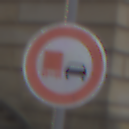
Verkehrszeichen: UeberholverbotKraftfahrzeuge
Umgebung: Outdoor, Urban
Tageszeit: Midday
Wetter: Overcast
Licht: Natural
Jahreszeit: NotSpecified
Kontrast: LowContrast